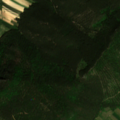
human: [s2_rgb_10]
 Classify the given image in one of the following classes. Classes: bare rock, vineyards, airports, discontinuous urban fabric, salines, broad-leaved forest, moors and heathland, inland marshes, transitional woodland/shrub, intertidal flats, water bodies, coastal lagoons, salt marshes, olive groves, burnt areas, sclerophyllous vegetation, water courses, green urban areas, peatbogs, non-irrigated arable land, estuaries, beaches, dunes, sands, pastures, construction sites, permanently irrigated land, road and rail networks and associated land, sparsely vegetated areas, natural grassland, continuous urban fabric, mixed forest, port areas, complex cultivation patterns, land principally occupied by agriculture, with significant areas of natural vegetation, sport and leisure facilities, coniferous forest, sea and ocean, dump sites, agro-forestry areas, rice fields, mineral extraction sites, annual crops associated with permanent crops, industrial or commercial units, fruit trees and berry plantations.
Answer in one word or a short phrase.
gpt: vineyards, complex cultivation patterns, coniferous forest, mixed forest